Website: bh-photo
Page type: customer-info-address
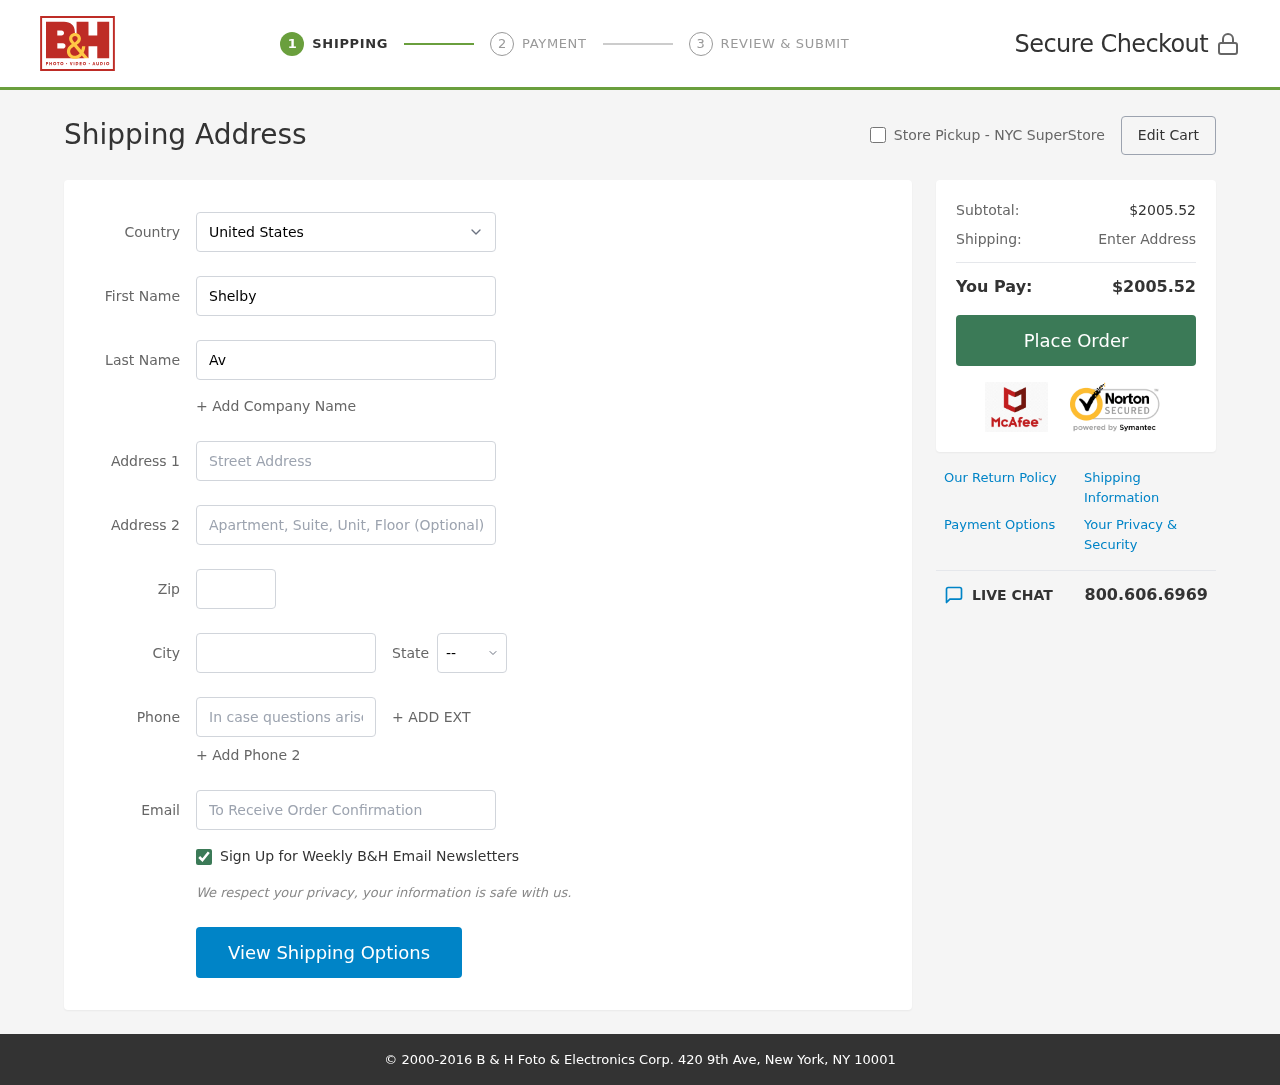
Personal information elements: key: PII_CITY
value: Peterton
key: PII_COUNTRY
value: United States
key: PII_EMAIL
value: shelby.avery@hotmail.com
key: PII_FIRSTNAME
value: Shelby
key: PII_LASTNAME
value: Avery
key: PII_PHONE
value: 3745620258
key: PII_POSTCODE
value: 59355
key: PII_STATE_ABBR
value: VT
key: PII_STREET
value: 205 Dana Groves Apt. 777
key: PII_STREET2
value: Apt. 736
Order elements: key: ORDER_SUBTOTAL
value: $2005.52
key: ORDER_TOTAL
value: $2005.52